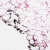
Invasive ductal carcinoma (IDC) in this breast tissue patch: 0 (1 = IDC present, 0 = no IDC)